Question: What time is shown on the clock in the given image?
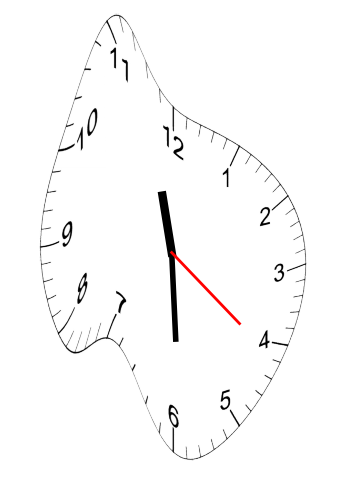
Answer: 11:29:21